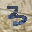
Label: 3